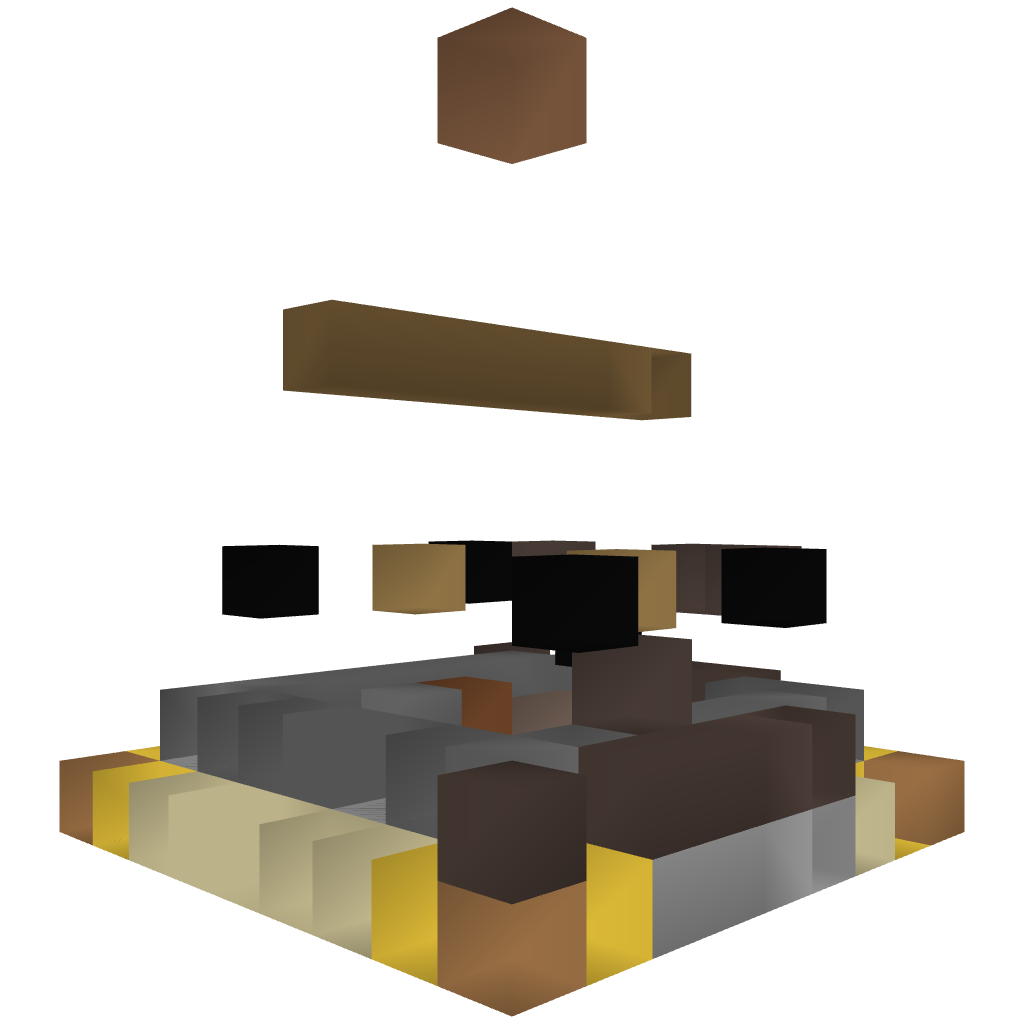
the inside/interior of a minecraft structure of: Grief Prevention tutorial House